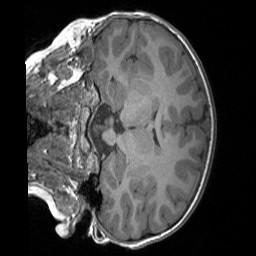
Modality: T1w
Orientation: coronal
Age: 8
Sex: male
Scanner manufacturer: siemens
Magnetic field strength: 3 T
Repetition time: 1.65 s
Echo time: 0.00203 s